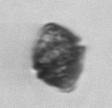
Label: Kryptoperidinium_triquetrum